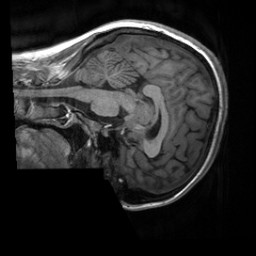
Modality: T1w
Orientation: sagittal
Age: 21
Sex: female
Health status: healthy
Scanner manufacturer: siemens
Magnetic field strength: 3 T
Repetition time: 2 s
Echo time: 0.00232 s